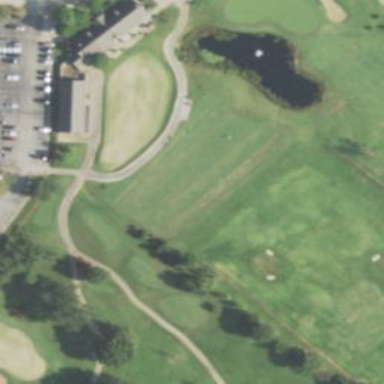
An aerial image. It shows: Driving range for golf on grass.